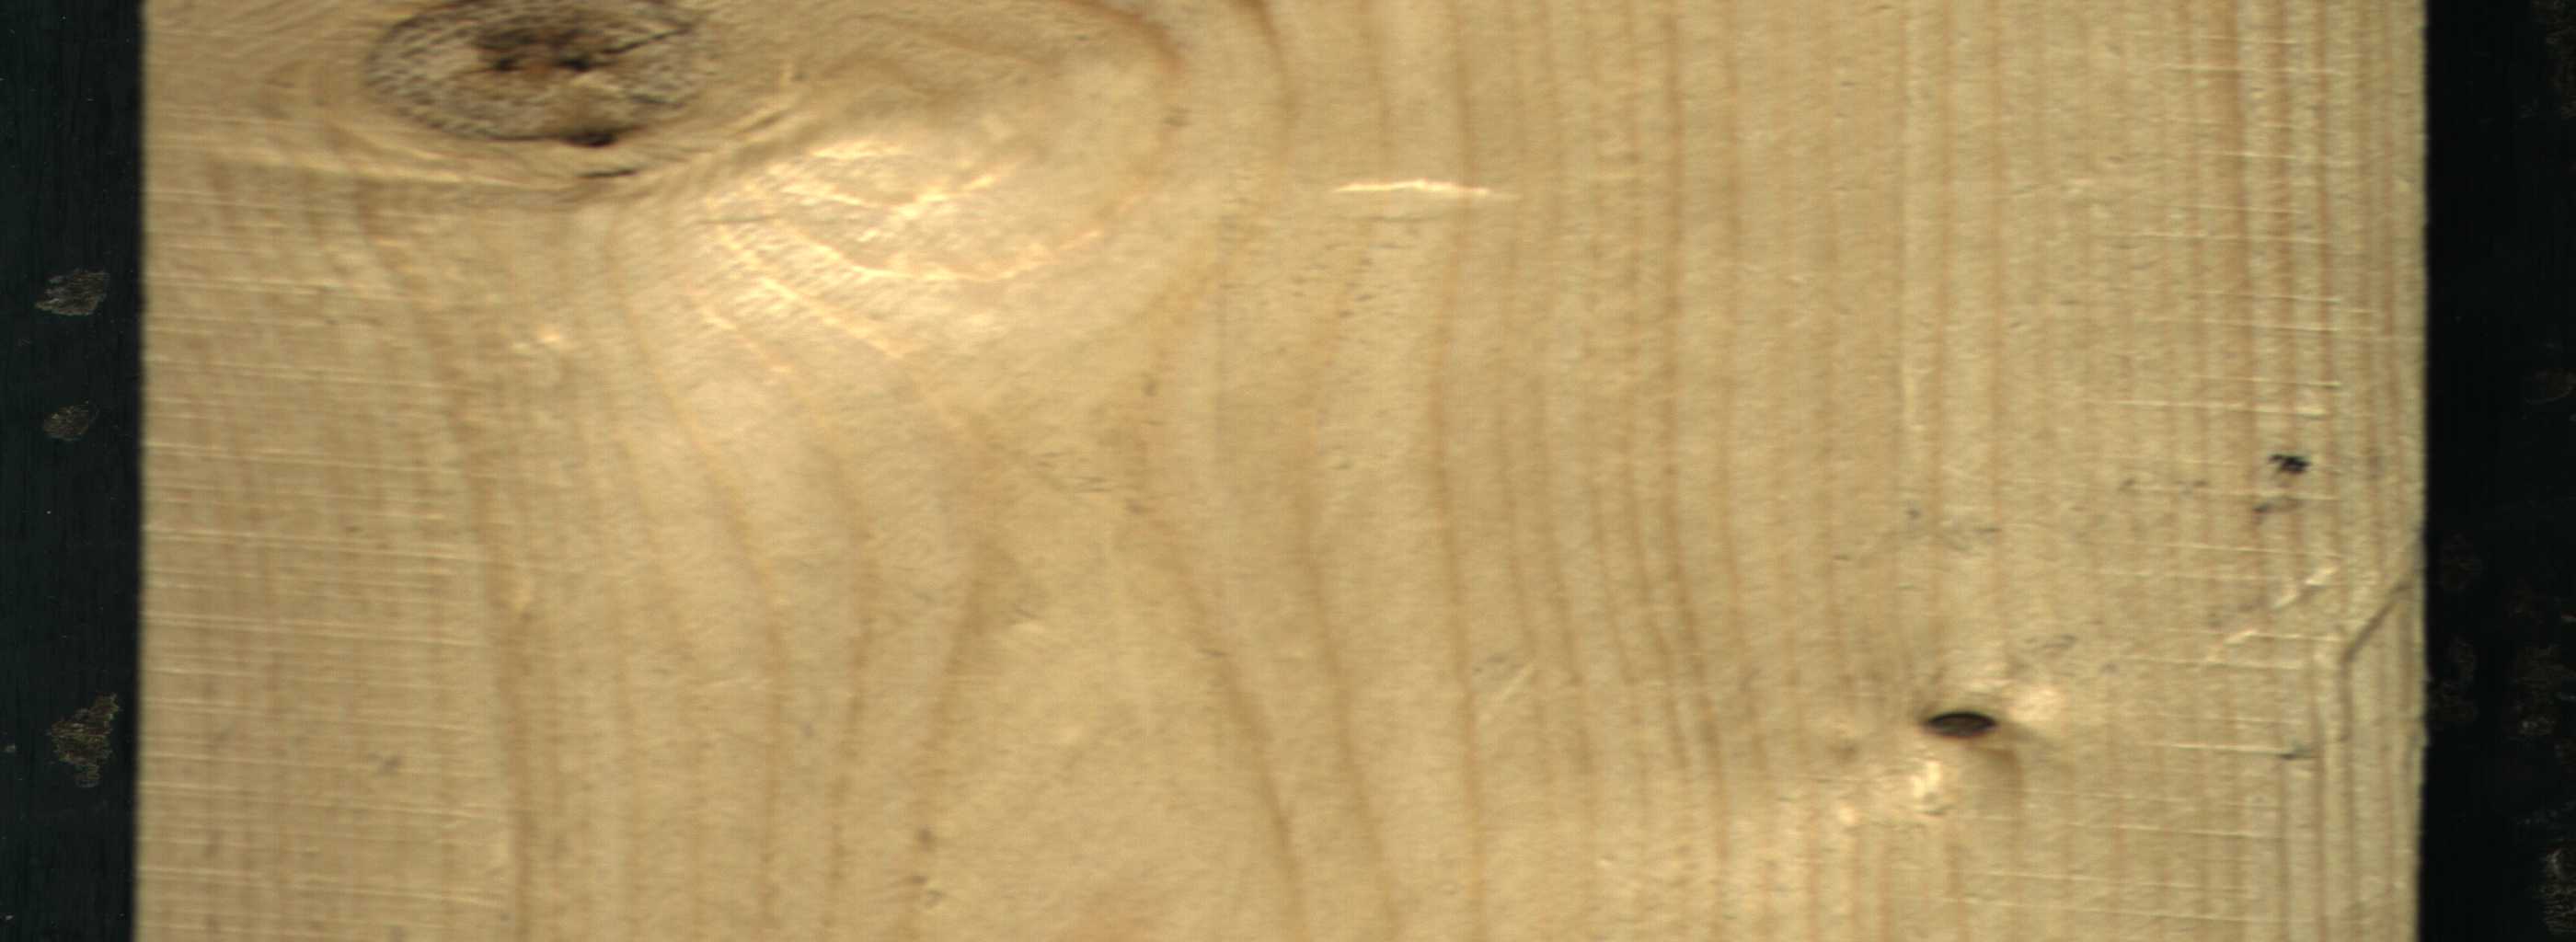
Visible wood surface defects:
knot_with_crack
Dead_Knot